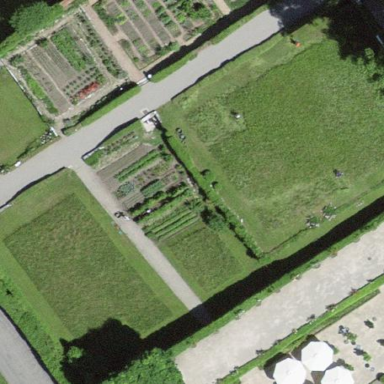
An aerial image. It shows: Garden area designated for leisure land.